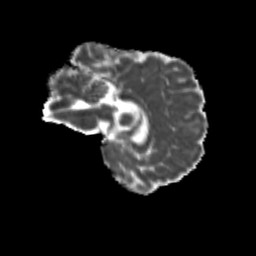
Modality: MD
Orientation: sagittal
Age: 12
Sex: male
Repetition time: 9.512 s
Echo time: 0.089 s